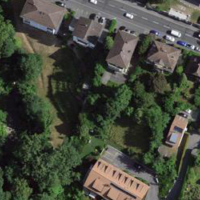
EUNIS habitat code: 55
Species observed at this site:
Corvus corone
Motacilla cinerea
Cyanistes caeruleus
Anas platyrhynchos
Troglodytes troglodytes
Chloris chloris
Regulus ignicapilla
Sylvia atricapilla
Columba palumbus
Turdus merula
Phylloscopus collybita
Cygnus olor
Parus major
Erithacus rubecula
Milvus migrans
Garrulus glandarius
Cinclus cinclus
Picus viridis